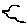
Label: bird